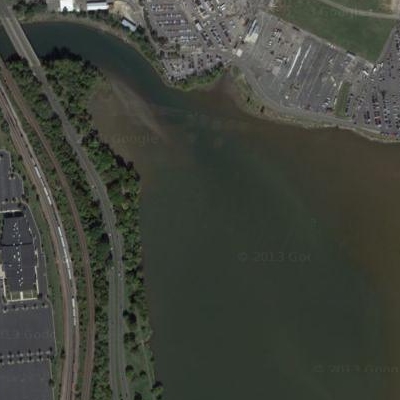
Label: RiverLake